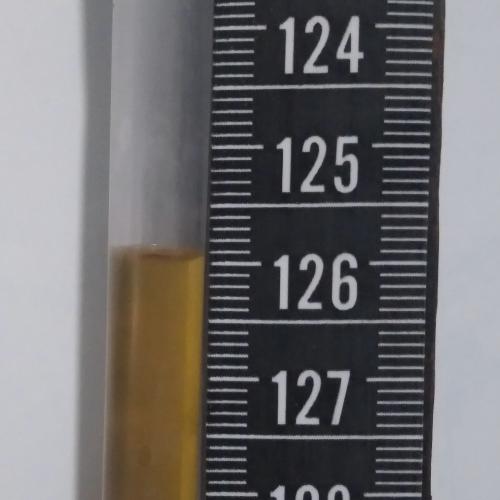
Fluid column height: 125.9 cm